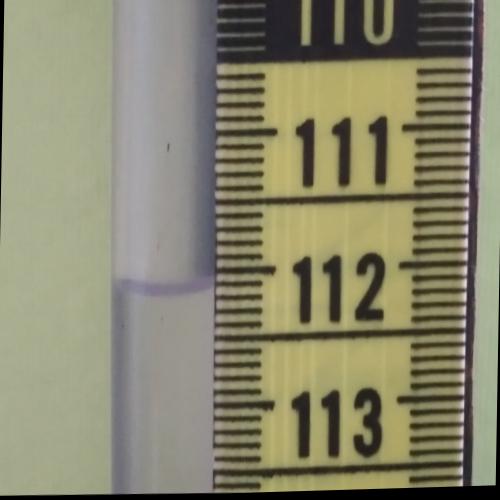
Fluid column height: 112.1 cm